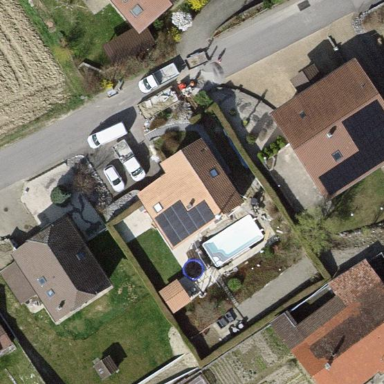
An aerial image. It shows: Simple and straightforward house.